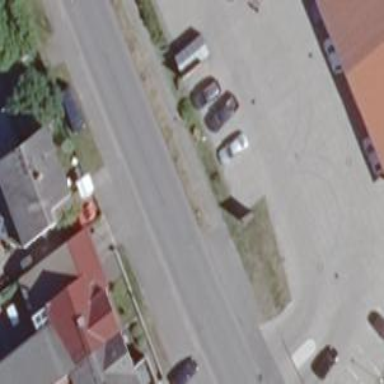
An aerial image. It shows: Public transport stop position.